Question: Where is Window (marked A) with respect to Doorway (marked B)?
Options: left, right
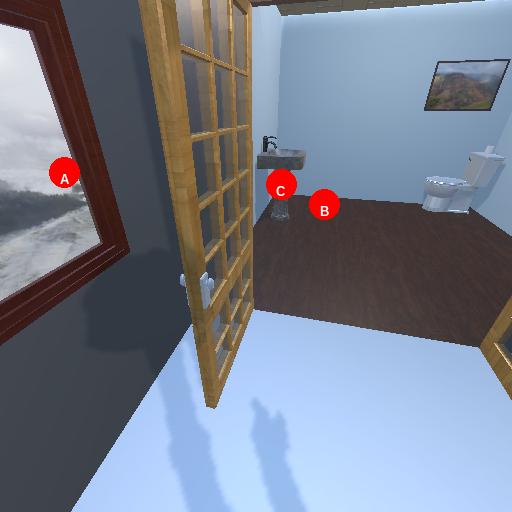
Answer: left